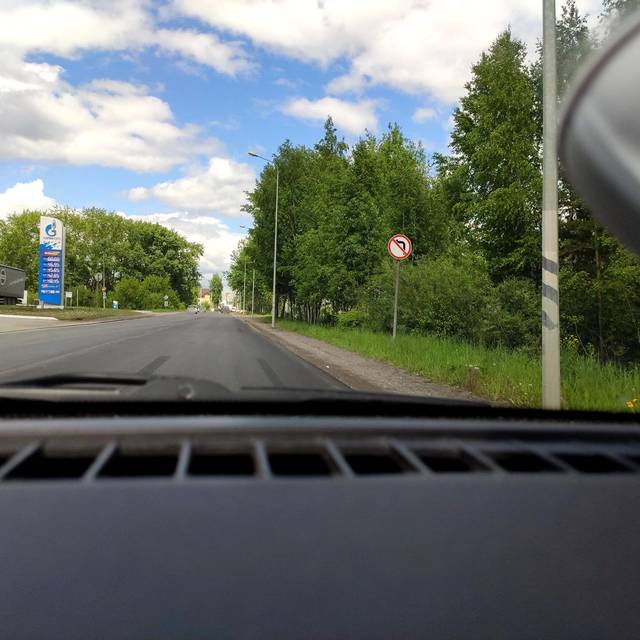
Region: Russia
Coordinates: 58.085, 56.31